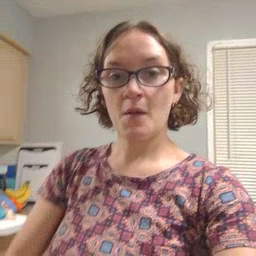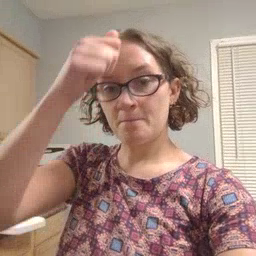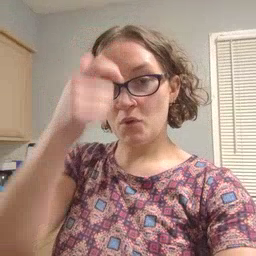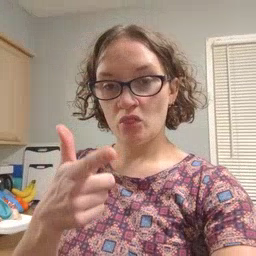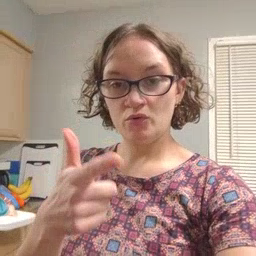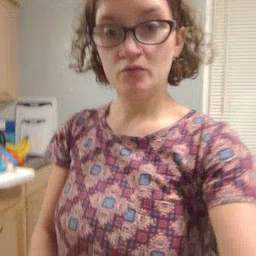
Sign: brother